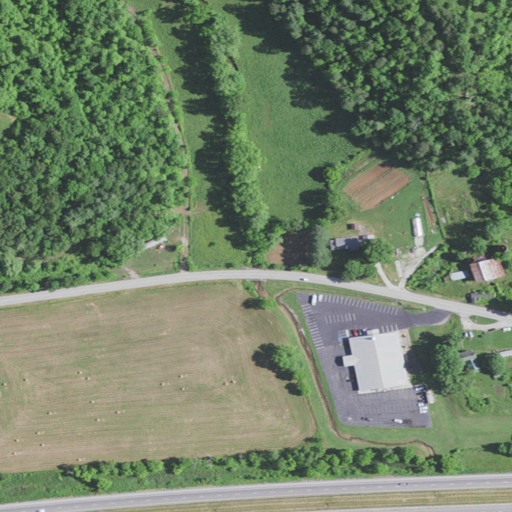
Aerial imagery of valley in Kentucky named Lewis Hollow containing pasture, deciduous forest, low intensity development, medium intensity development, open development, mixed forest, and high intensity development